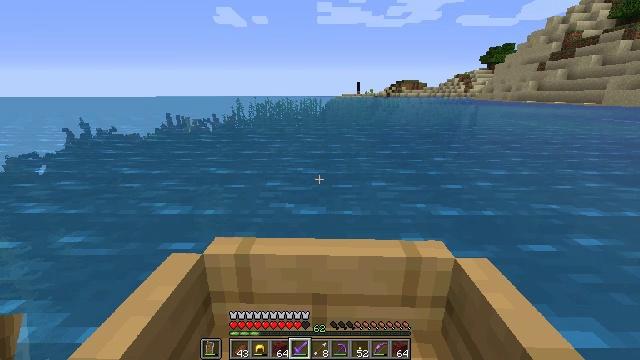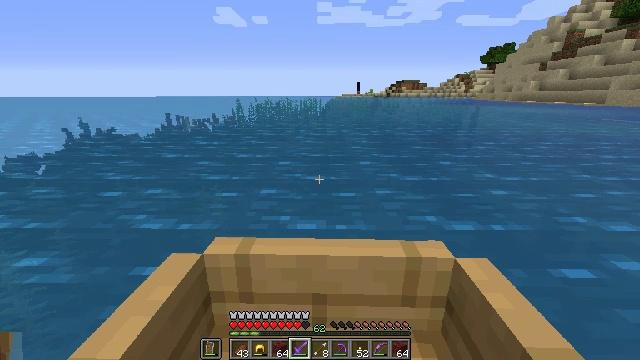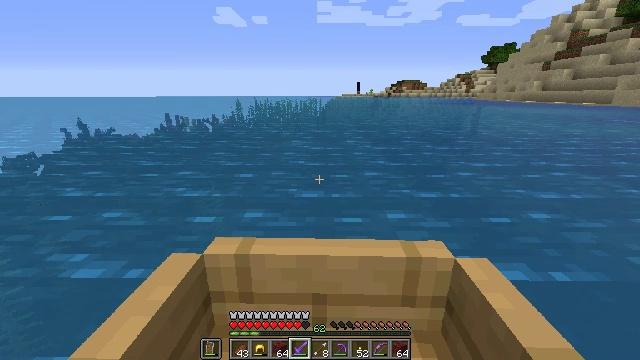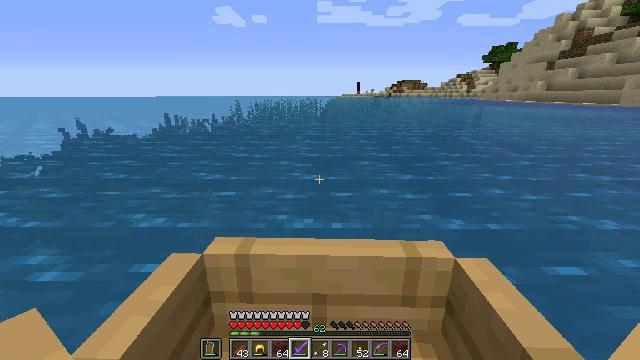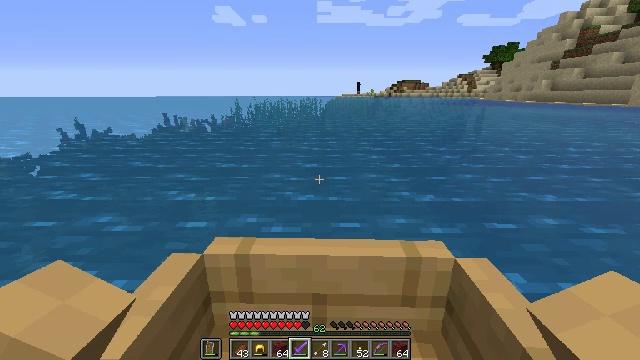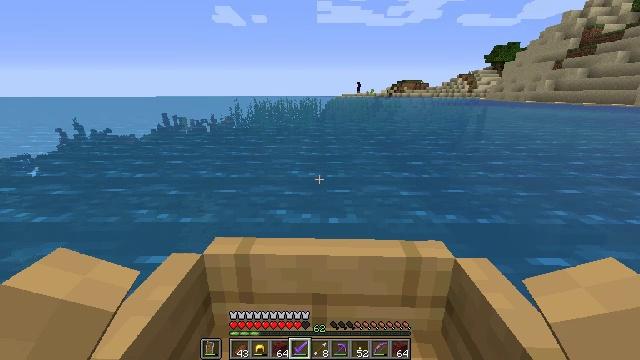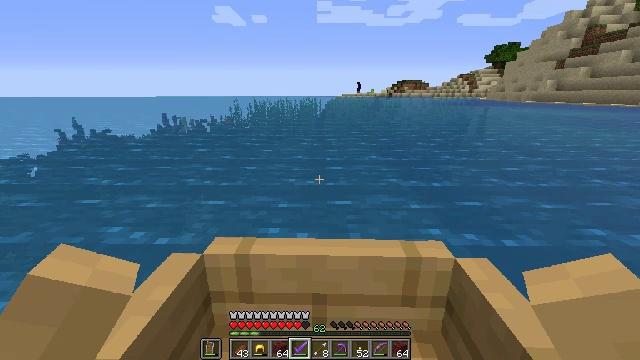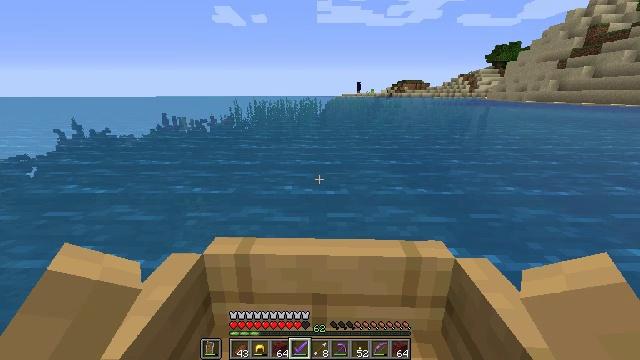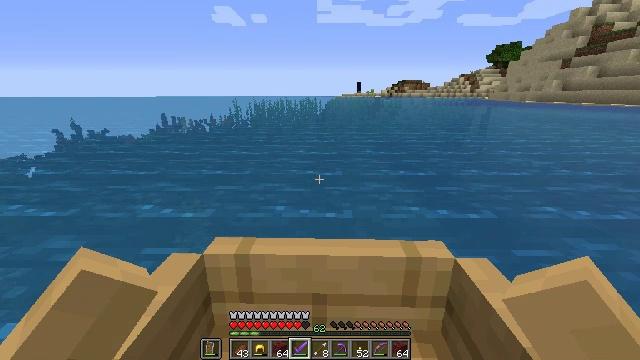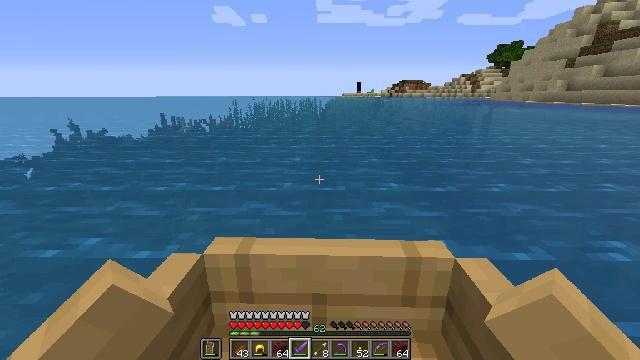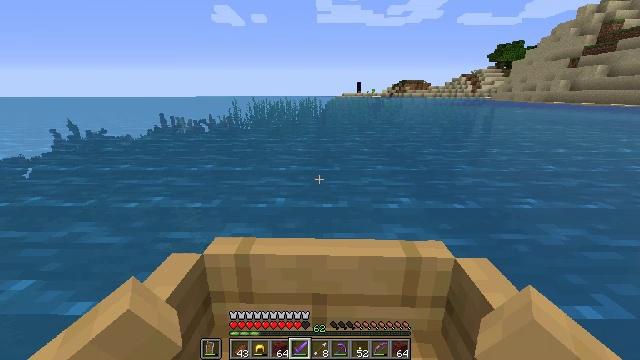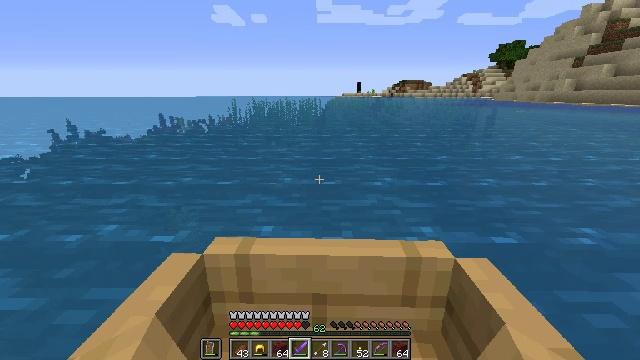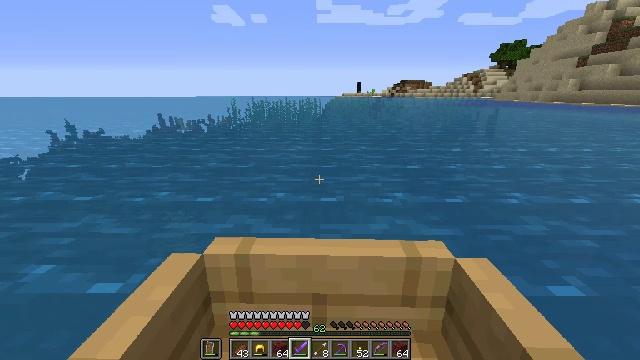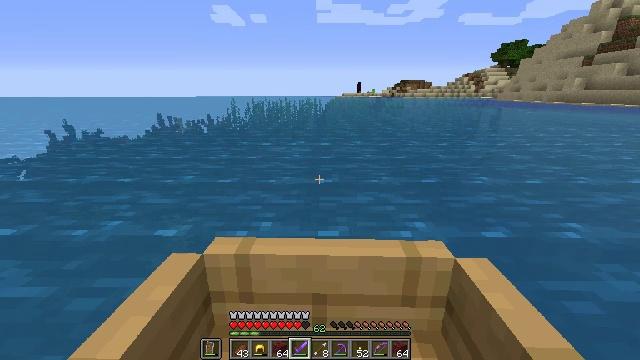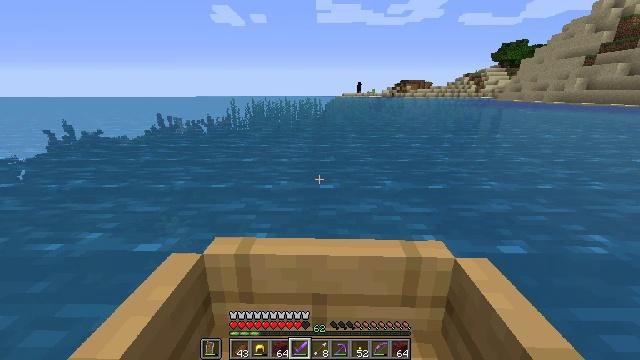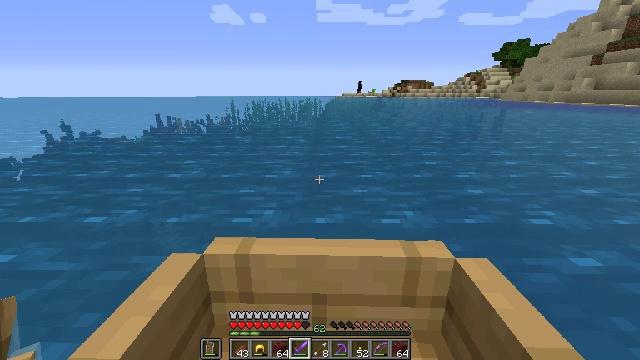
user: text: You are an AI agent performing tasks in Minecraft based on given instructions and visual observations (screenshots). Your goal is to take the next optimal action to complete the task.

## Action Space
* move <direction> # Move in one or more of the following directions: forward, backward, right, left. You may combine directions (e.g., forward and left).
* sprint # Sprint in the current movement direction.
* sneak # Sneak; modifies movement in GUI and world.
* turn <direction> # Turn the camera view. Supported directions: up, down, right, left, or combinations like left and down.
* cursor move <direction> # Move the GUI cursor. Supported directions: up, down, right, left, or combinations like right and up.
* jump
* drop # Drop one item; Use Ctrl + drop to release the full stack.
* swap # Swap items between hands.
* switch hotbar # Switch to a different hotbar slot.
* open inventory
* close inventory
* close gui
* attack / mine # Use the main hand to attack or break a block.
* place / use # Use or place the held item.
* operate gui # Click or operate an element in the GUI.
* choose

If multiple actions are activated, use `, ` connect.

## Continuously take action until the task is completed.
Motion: motion action
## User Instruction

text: Mine the ender chest.
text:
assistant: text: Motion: move forward
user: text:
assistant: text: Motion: move forward
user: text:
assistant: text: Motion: move forward
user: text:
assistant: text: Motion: move forward
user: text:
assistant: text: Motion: move forward
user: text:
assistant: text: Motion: move forward
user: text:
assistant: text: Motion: move forward
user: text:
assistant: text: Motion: move forward
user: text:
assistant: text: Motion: move forward
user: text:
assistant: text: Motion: move forward
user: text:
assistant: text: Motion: move forward
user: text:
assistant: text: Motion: move forward
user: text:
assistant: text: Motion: move forward
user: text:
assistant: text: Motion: move forward
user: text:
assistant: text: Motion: move forward
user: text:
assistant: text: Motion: move forward
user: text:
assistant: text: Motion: move forward
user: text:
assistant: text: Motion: move forward
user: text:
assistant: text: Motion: move forward
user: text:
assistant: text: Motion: move forward
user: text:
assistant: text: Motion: move forward
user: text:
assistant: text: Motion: move forward
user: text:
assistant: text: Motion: move forward
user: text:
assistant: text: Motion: move forward
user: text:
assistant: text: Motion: move forward
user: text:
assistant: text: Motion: move forward
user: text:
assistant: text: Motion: move forward
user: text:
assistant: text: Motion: move forward
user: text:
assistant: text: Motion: move forward
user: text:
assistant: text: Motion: move forward